Question: I have a visitor system. when the visitor checks in, it sets a date_in. and when the visitor checks out it sets a date_out.
but if a visitor forget to check out. it says he has no date_out so I try to figure out how to set the date_out if the visitor didn't check out.
an example:
Check in: 2015-01-19 12:00:00
visitor forget to check out that day.
so if date is: 2015-01-19 23:59:59. I want it to set it automatically on the date_out.
because with another query I ask all the visitor without a date_out to show. so I can see who is in the building that day.
is there any way to do this automatically?
Table structure

date_in is set when the visitor checks in with his name.
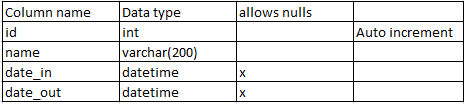
Answer: My suggestion - rather than editing the data (and subsequently not being able to identify genuine check-outs at 23:59), just update the query:
'''
SELECT * /* TODO - actual columns */
FROM visits
WHERE
date_out IS NULL AND
date_in >= DATEADD(day,DATEDIFF(day,0,CURRENT_TIMESTAMP),0)
'''
Where the expression 'DATEADD(day,DATEDIFF(day,0,CURRENT_TIMESTAMP),0)' is just a way of saying "midnight at the start of today".
The above query should give you the same results as what you're asking for, but leave the actual recorded data intact. That is, only people who've entered today but not left are reported.
The reason I'd recommend not changing the recorded data is in case you decide to change the rules later - i.e. using a different interval than one day to consider a visitor to have left.